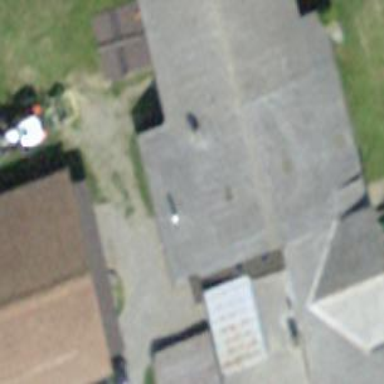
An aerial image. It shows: Farm building.